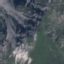
Land use / land cover: HerbaceousVegetation